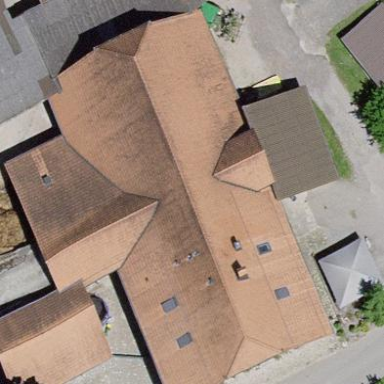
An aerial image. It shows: Farm building.